Question: Having stumbled upon a problem when doing this, I first searched SO to try and find if others were having similar problems, and found this question: <URL>
However, when I tried the code example given in the answer to this question, it does not work. The PHP script that I am making a request to responds with a message indicating that the POST variable that has to be set is not set. Here's my C# code:
'''
HttpWebRequest POSTreq =
(HttpWebRequest)WebRequest.Create("http://82.41.255.140/api/post-ptr");
string POSTdata = "action=" + HttpUtility.UrlEncode("date");
byte[] data = Encoding.ASCII.GetBytes(POSTdata);
POSTreq.Method = "POST";
POSTreq.ContentType = "application/x-www-form-urlencoded";
POSTreq.ContentLength = data.LongLength;
POSTreq.GetRequestStream().Write(data, 0, data.Length);
HttpWebResponse POSTres = (HttpWebResponse)POSTreq.GetResponse();
Console.WriteLine("HTTP Status Code {0}", POSTres.StatusCode);
Console.WriteLine("Response Method: {0}", POSTres.Method);
Console.WriteLine("Response Text: {0}",
new StreamReader(POSTres.GetResponseStream()).ReadToEnd());
Console.ReadLine();
'''
And this is the code inside the PHP script:
'''
<?php
$A = strtolower($_POST["action"]);
if ($A == "date")
{
echo date("c");
}
else if ($A == "ip")
{
echo $_SERVER["REMOTE_ADDR"];
}
else if ($A == null || $A == "")
{
echo "bad_request:no_argument:POST_action";
}
else
{
echo "bad_request:invalid_argument:POST_action";
}
exit();
?>
'''
When I make the POST request from my C# program, I see the following screen, indicating that the variable 'action' has not been set. Am I missing the obvious in my code?

Thanks to those who reply.
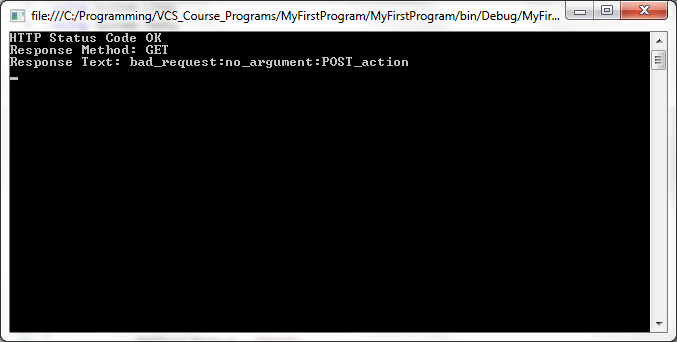
Answer: I've found the problem.
It turns out I'd left off the trailing '/' in the request, and the request was getting 301'd, which for whatever reason removed the post variables.
So 'http://82.41.255.140/api/post-ptr' should have been 'http://82.41.255.140/api/post-ptr/'.
Thanks to everyone who answered, I've +1'd you all.